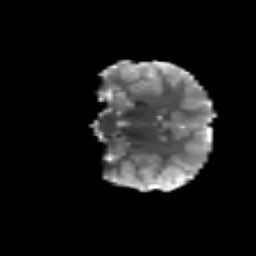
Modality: T2w
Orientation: coronal
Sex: female
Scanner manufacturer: siemens
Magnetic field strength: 3 T
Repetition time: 5 s
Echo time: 0.071 s